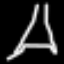
Label: The Eiffel Tower